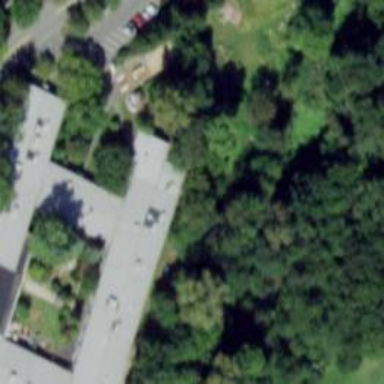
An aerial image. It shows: University building.